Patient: sex M, age 68
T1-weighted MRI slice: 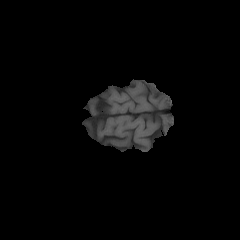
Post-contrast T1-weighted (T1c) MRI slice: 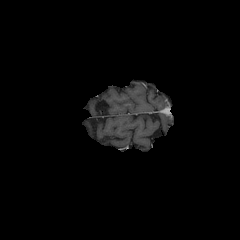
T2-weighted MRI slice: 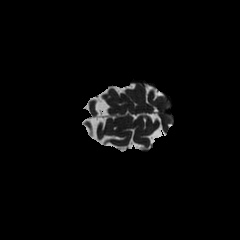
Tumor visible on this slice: no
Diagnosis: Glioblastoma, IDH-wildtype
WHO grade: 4